Между обкладками плоского конденсатора помещена плоская пластина из слабопроводящего материала, удельное сопротивление которого $ \rho$. Толщина пластины равна $h$ (см. рисунок).  Конденсатор заряжают до напряжения $U_{0}$, затем его обкладки замыкают накоротко.
Найдите максимальную силу тока, который потечет через слабопроводящую пластину. Площадь каждой из обкладок конденсатора и пластины одинакова и равна $S$. Расстояние между обкладками конденсатора равно $d$ ($d \ll \sqrt{S}$).
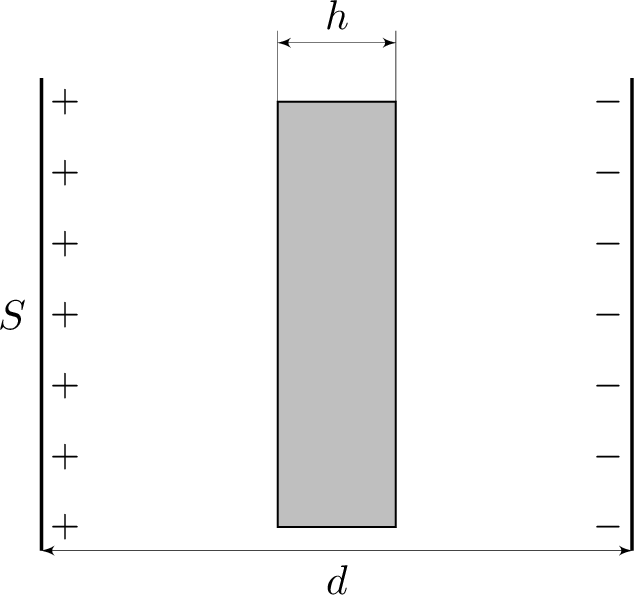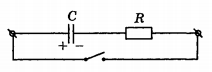
Решение: При переносе проводящей пластины параллельно обкладкам конденсатора, поле между ними и внесенной пластиной не изменяется, перенесем ее к одной из обкладок конденсатора вплотную. Тогда получится простая эквивалентная схема, изображенная на рисунке ниже.  В этой схеме конденсатор имеет площадь обкладок $S$ и расстояние между ними $d-h$. Конденсатор заряжен до напряжения $U_{0}$, и его сопротивление равно $R=\rho h / S$. После замыкания обкладок конденсатора накоротко, в начальный момент по цепи потечет ток (и сила тока в этот момент будет максимальной): $$ I=\frac{U_{0}}{R}=\frac{U_{0} S}{\rho h}. $$
Ответ: $$ I=\frac{U_{0} S}{\rho h}. $$
Темы:
T, Электричество, Конденсатор, Всероссийские, Электродинамика